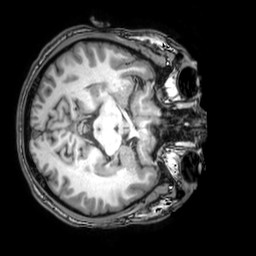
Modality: T1w
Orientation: axial
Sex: male
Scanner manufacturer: philips
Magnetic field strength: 3 T
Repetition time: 0.008149 s
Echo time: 0.00373 s